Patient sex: M
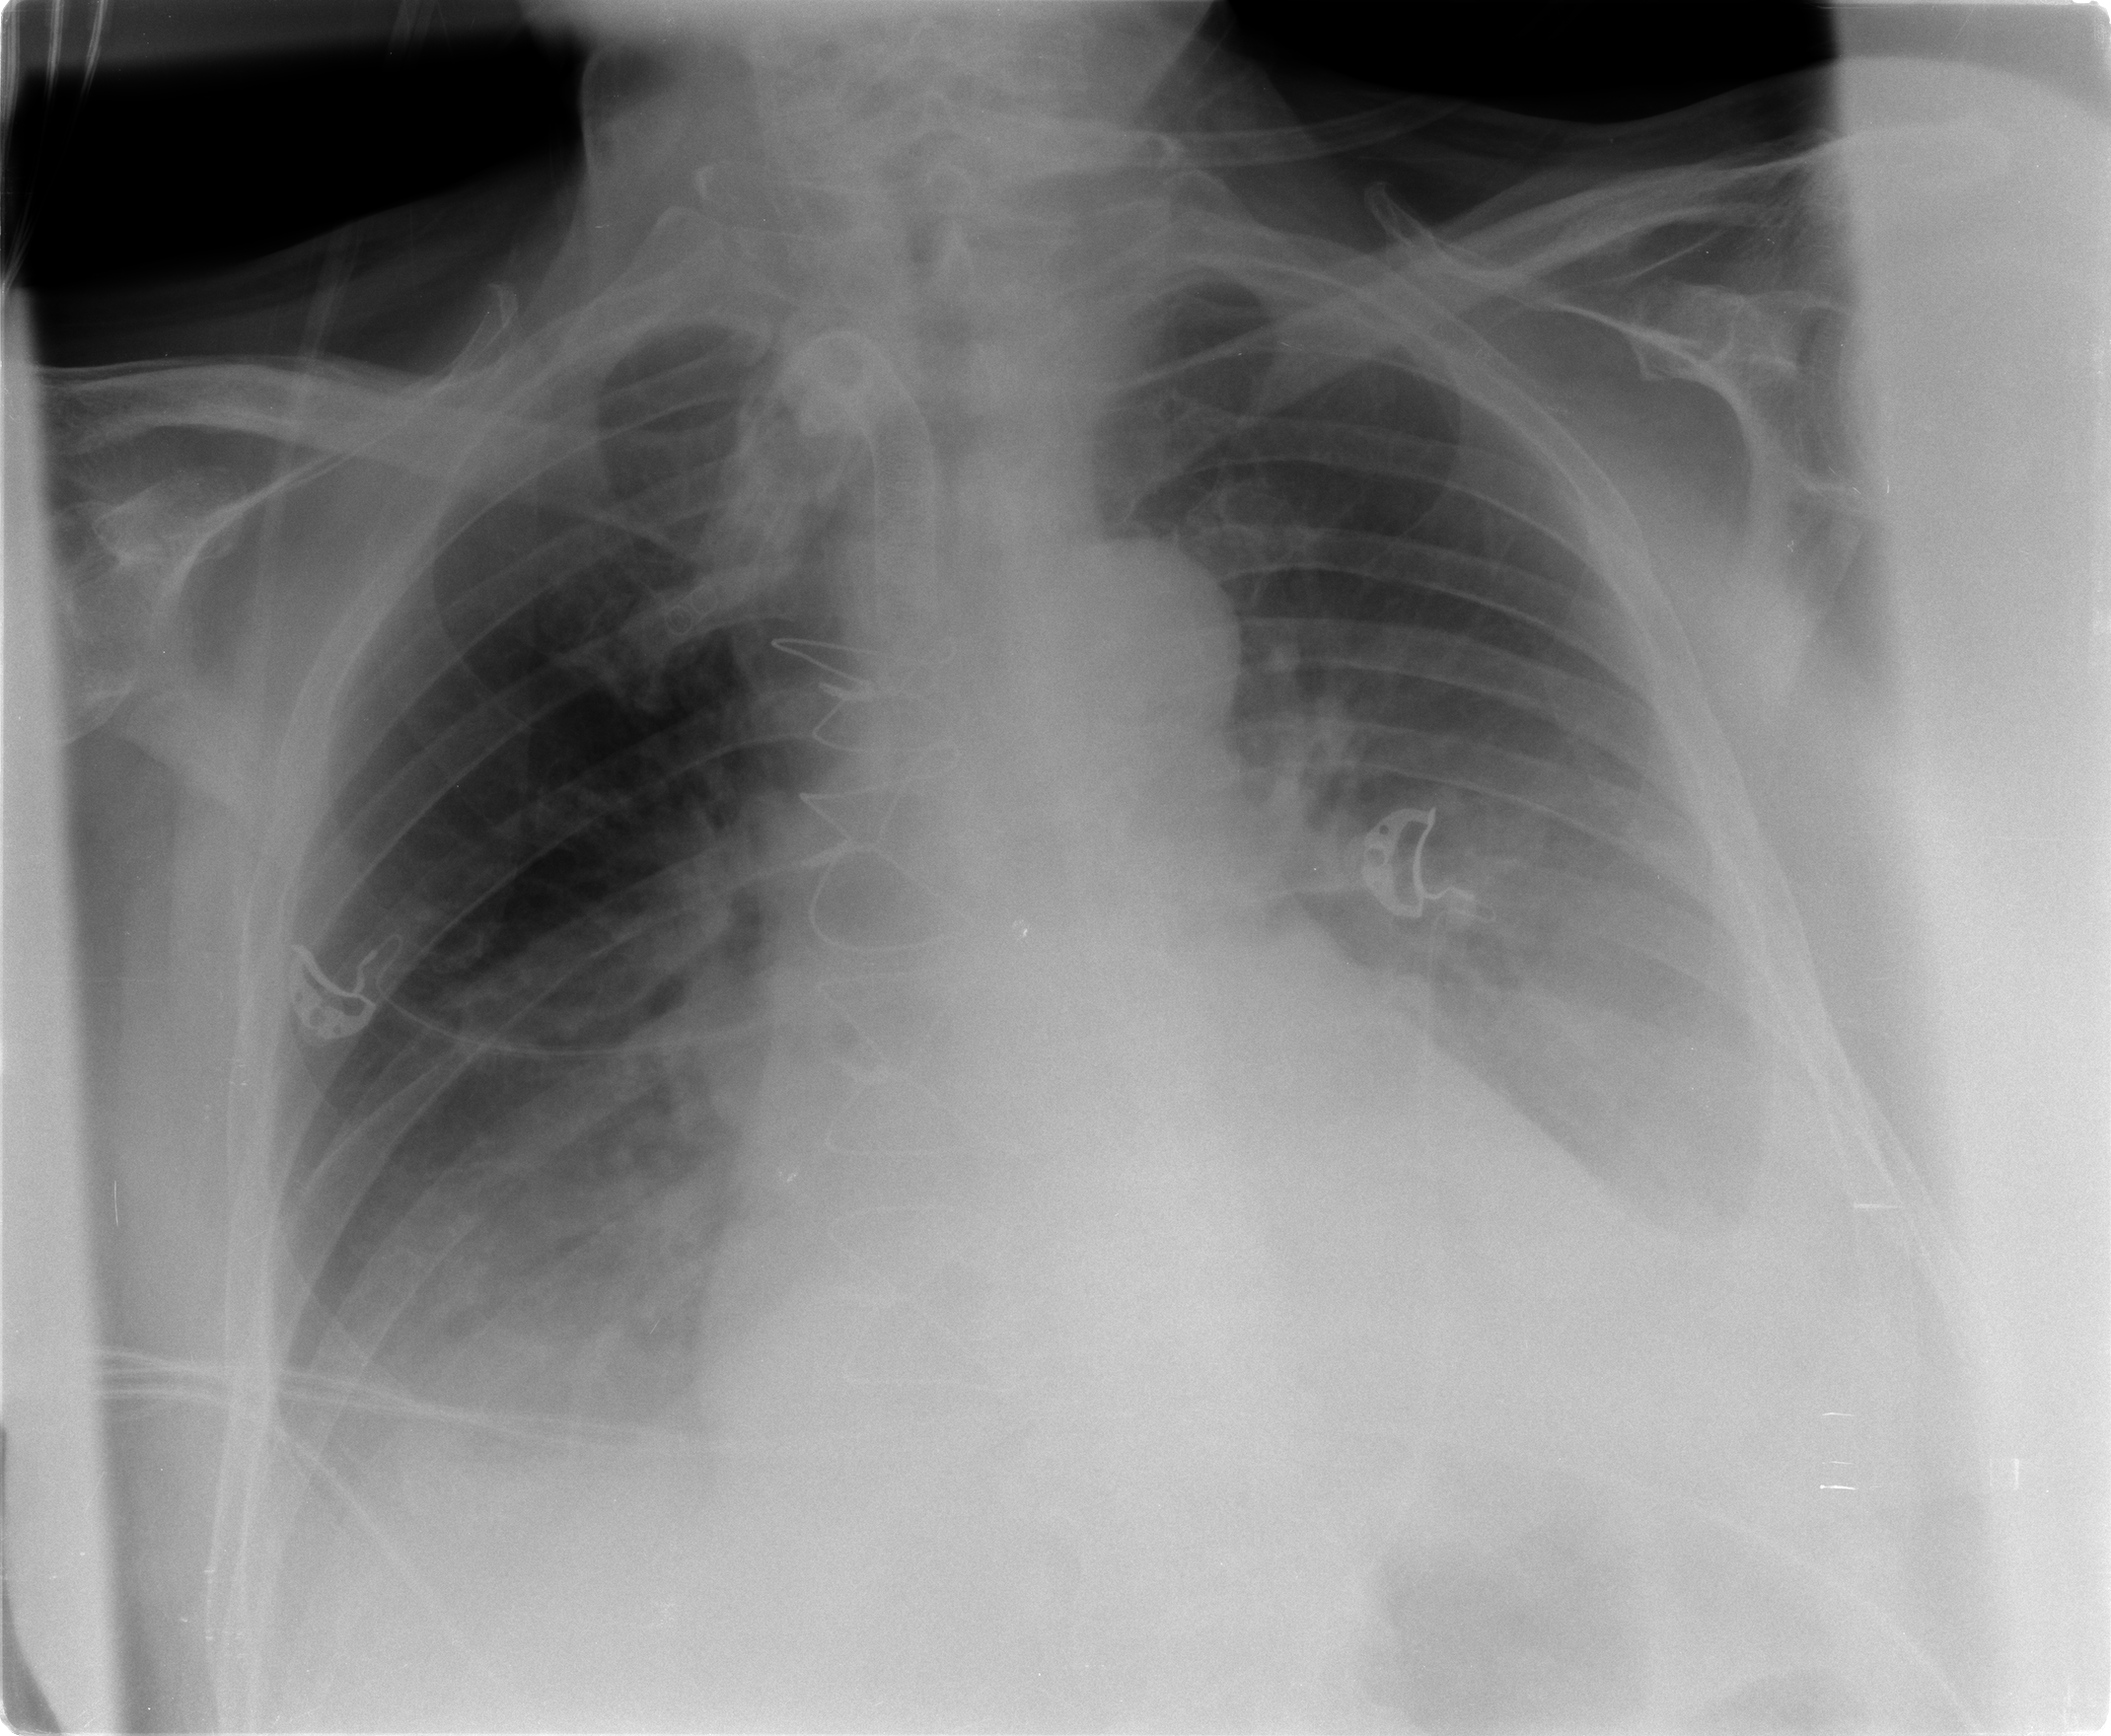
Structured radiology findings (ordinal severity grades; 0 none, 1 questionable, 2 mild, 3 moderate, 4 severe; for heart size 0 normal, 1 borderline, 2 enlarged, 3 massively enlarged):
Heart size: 2
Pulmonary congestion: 2
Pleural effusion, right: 3
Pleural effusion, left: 3
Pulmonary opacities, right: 0
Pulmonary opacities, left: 0
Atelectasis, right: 2
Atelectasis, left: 2